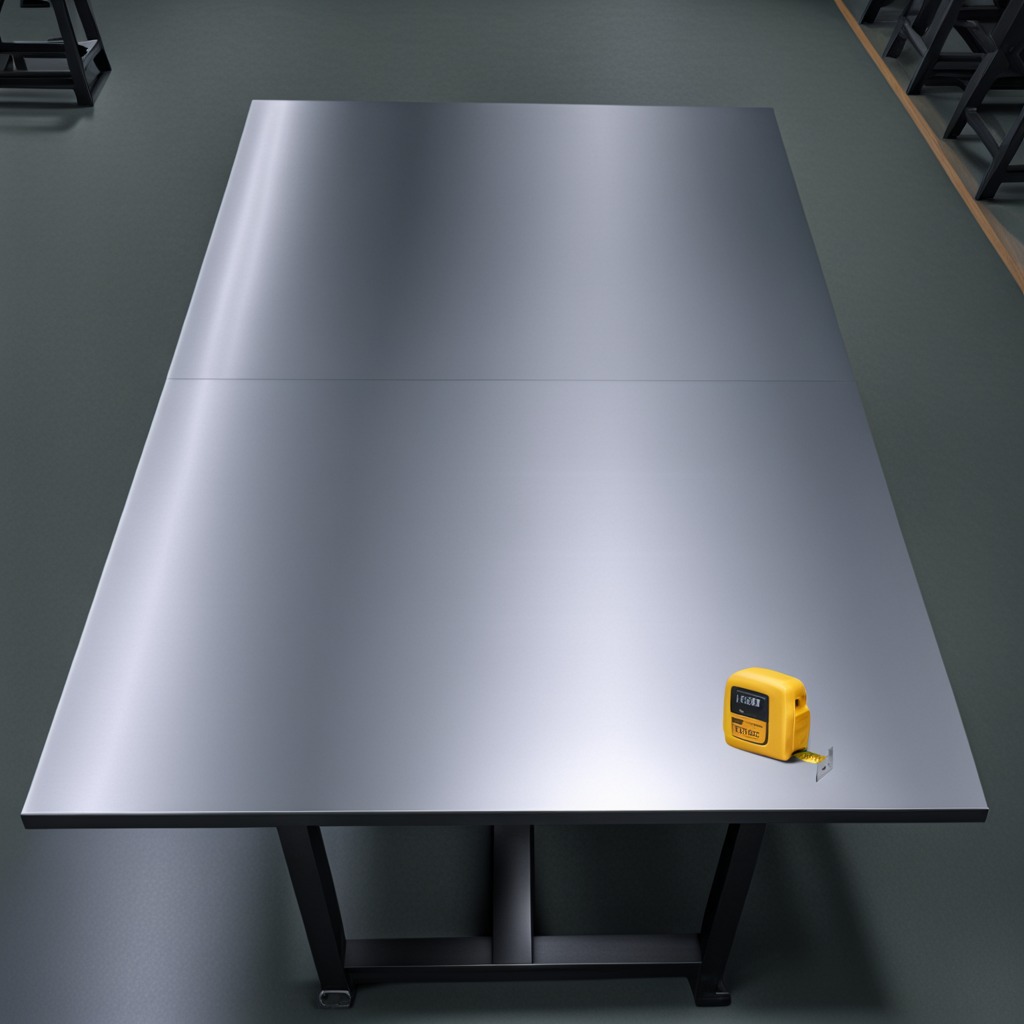
A measuring tape is lying on the tabletop.